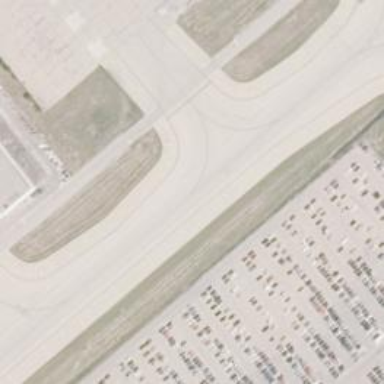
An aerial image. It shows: Image of taxiway at airport.